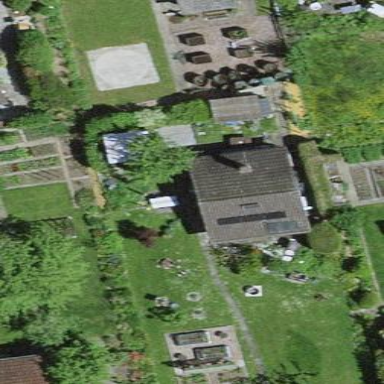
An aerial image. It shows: Bungalow.